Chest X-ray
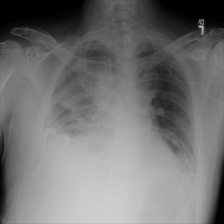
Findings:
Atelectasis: positive
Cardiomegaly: negative
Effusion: positive
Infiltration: positive
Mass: negative
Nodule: negative
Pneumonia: negative
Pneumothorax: negative
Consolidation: negative
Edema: negative
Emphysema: negative
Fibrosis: negative
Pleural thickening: negative
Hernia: negative